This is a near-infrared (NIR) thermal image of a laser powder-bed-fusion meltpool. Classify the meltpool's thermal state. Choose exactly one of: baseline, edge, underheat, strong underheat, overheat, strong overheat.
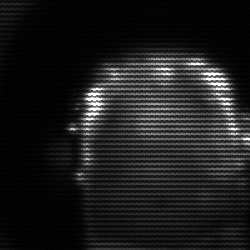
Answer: baseline